Field crop: tomato
Growth stage: 2
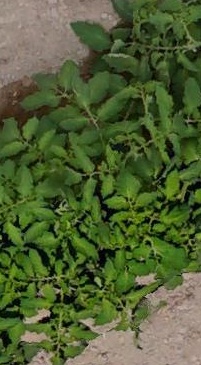
Species: tomato